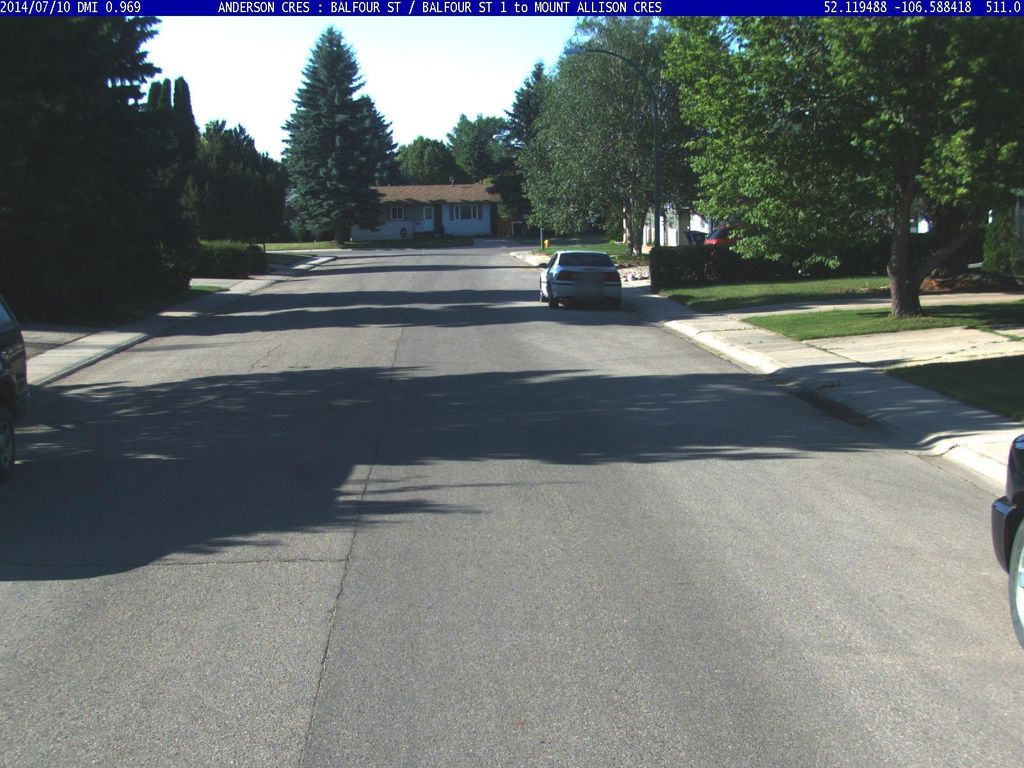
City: saskatoon